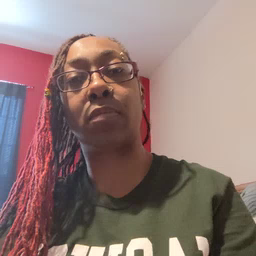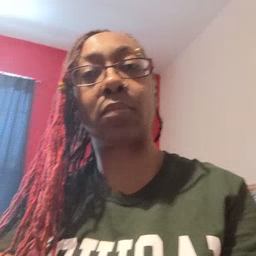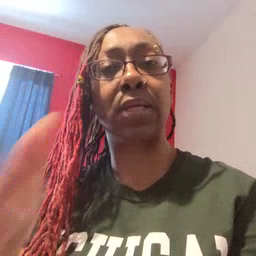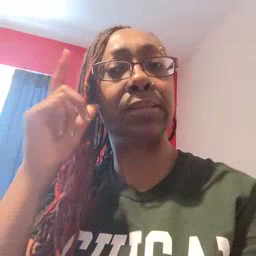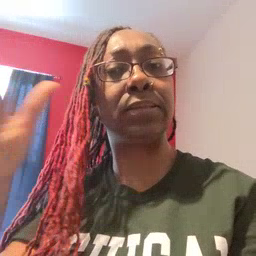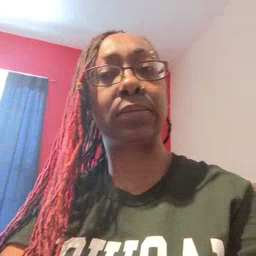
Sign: listen